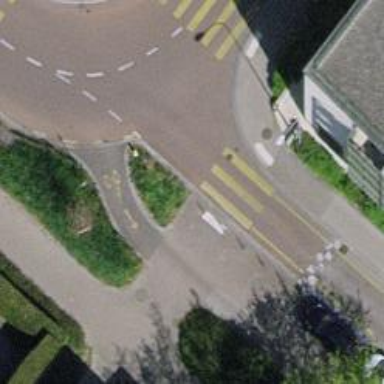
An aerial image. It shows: Traffic calming hump on the road.